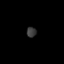
Tissue: lung
Cell type: Myeloid cells
Senescence score: 0.1746
Nuclear area (px): 95
Mean DAPI intensity: 58.063